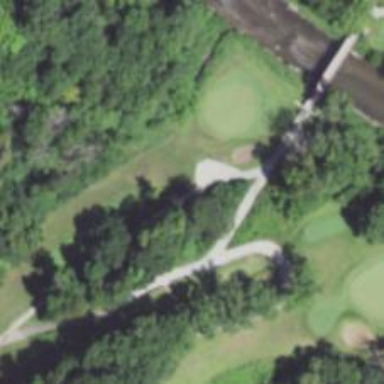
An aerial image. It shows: Footway that resembles golf path.